Question: I'm currently writing more or less sophisticated rails <URL> like 'create_file' and others colorize their output:

On the other hand, I could not find any appearance of the code handling this colorization during my quick-walk-through open source generators (like 'rails'-default, 'pundit', 'devise', etc.) I expect this functionality to be exported, smth like 'say WARN, 'You are doing it wrong''.
Another minor question: is it indeed necessary to handle all the errors manually, print out a message and gracefully exit instead of raising some kind of rails-generators-aware standard exception?!
Any suggestions on what am I missing are strongly appreciated.
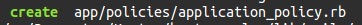
Answer: Well, while there was a silence, I managed to implement color logging myself. In case any stranger in the future would require the same functionality, I just drop it here.
'''
SYMBOLS = {
scs: ['107', '✔️'],
nfo: ['68', ''],
wrn: ['226', ''],
err: ['196', '']
}
def log msg
sym = SYMBOLS[caller(0)[1][/'(\w+)'/, 1].to_sym]
puts "\e[01;38;05;#{sym.first}m#{sym.last} #{generator.name}\e[0m: #{msg}"
end
def err msg
log "#{msg}
Aborting...
"
exit 1
end
def nfo msg ; log msg ; end
def scs msg ; log msg ; end
def wrn msg ; log msg ; end
private_method :log
'''